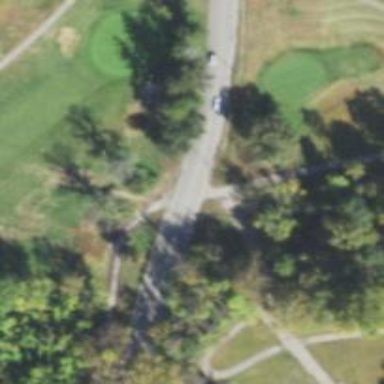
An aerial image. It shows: Service road used as golf cart path.